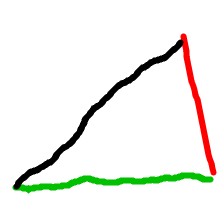
Shape: triangle